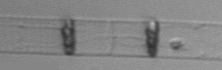
Label: Dactyliosolen_blavyanus